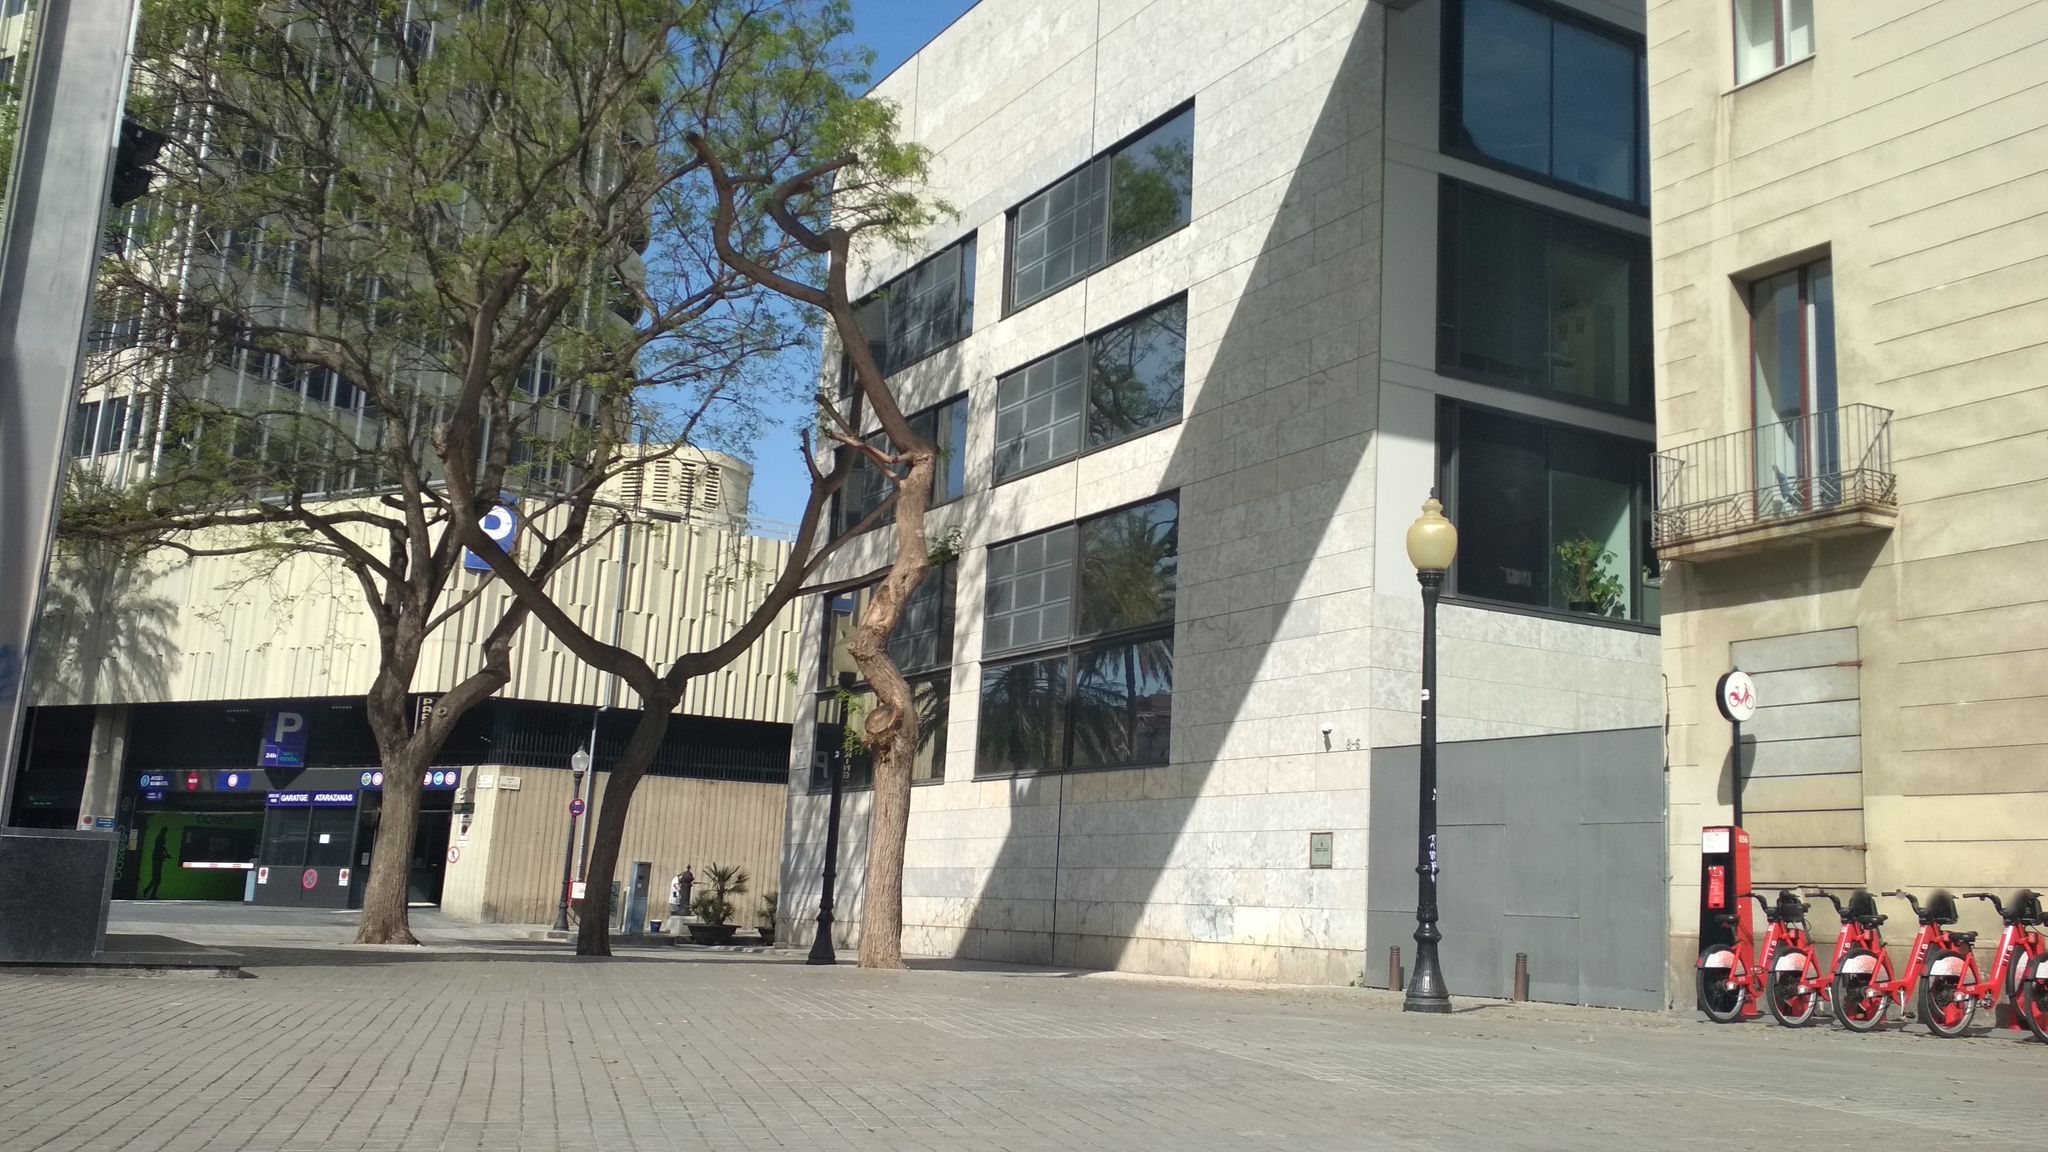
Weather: clear
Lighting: day
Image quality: good
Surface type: walking surface
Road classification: steps, footway, corridor
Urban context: urban centre
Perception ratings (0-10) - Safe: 5.76, Lively: 8.94, Beautiful: 3.77, Boring: 4.91, Depressing: 4.57, Wealthy: 8.19